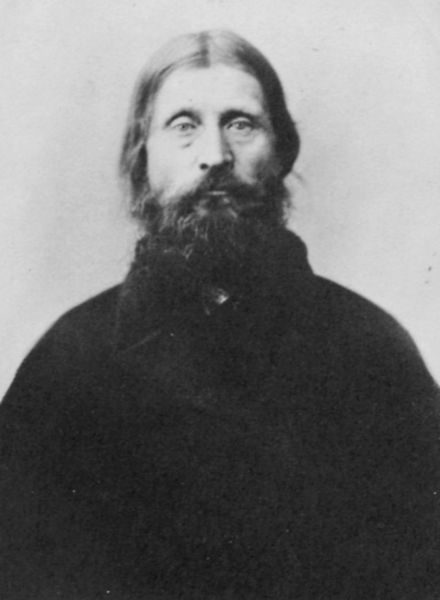
Titel: Porträt
Künstler: Russischer Photograph
Standort: London
Institution: Royal Anthropological Institute
Schlagwörter: dunkel, mann, schatten, umhang, weiß, frisur, grau, haar, hell, hintergrund, licht, mund, nase, ohr, schwarz, stirn, blick, alt, bart, jacke, wand, augen, bärtig, gesicht, kragen, lang, mensch, trauer, vollbart, portrait, porträt, geistlicher, gewand, haare, kutte, lange haare, mantel, realismus, person, augenbrauen, brustbild, front, frontal, knopf, locken, mittelscheitel, ohren, scheitel, schultern, wellen, russland, asketisch, dichter, starr, atelier, glatt, kinnbart, revers, tränensäcke, lider, foto, fotografie, photographie, schwarz-weiß, brille, photo, gekämmt, wangenknochen, männlich, portät, jesus, mönch, russe, fotographie, deutscher, strähnen, historisch, studio, russisch, rasputin, lid, profet, starren, russischer fotograf, starrer blick, weißer hintergrund, porträt mann fotografie, portraitfoto, kbopf, oberluppe, mann mit bart, schwarzer umhang, 1920, 1890, blick in kamera, 1892